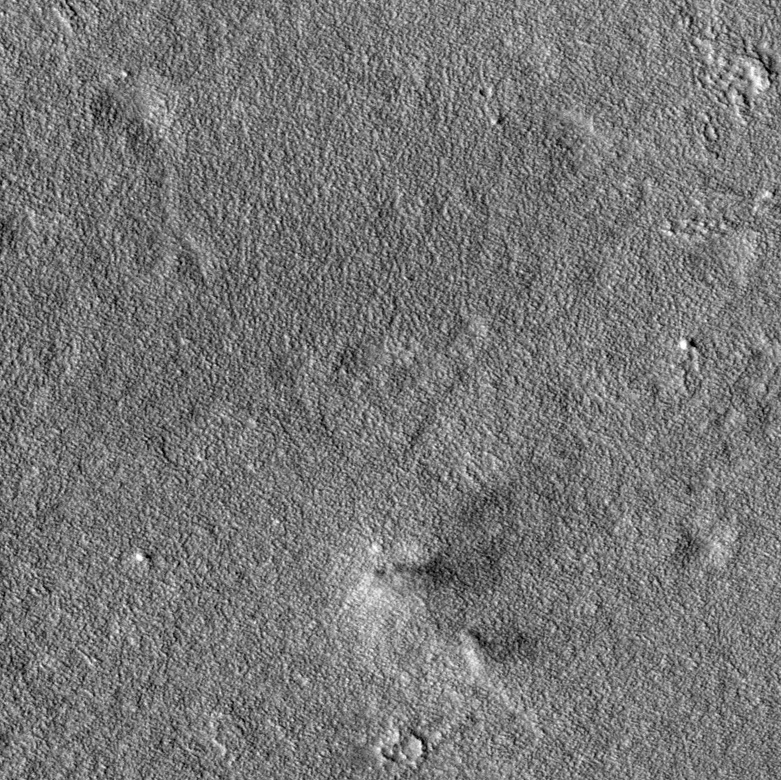
Label: dustdevil, dustdevil